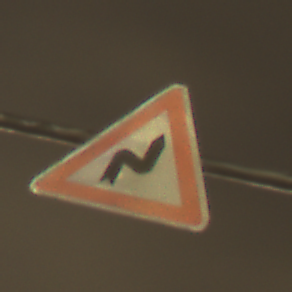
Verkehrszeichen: DoppelkurveRechts
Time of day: Night
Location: Outdoor (Urban)
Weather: Overcast
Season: NotSpecified
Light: Artificial